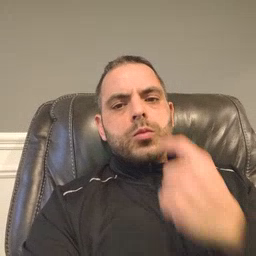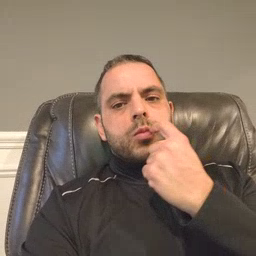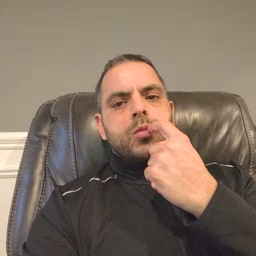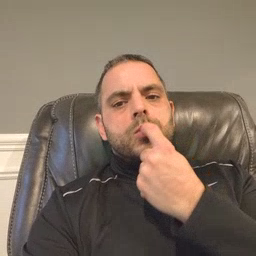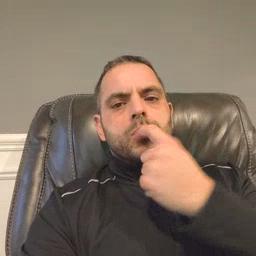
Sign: toothbrush